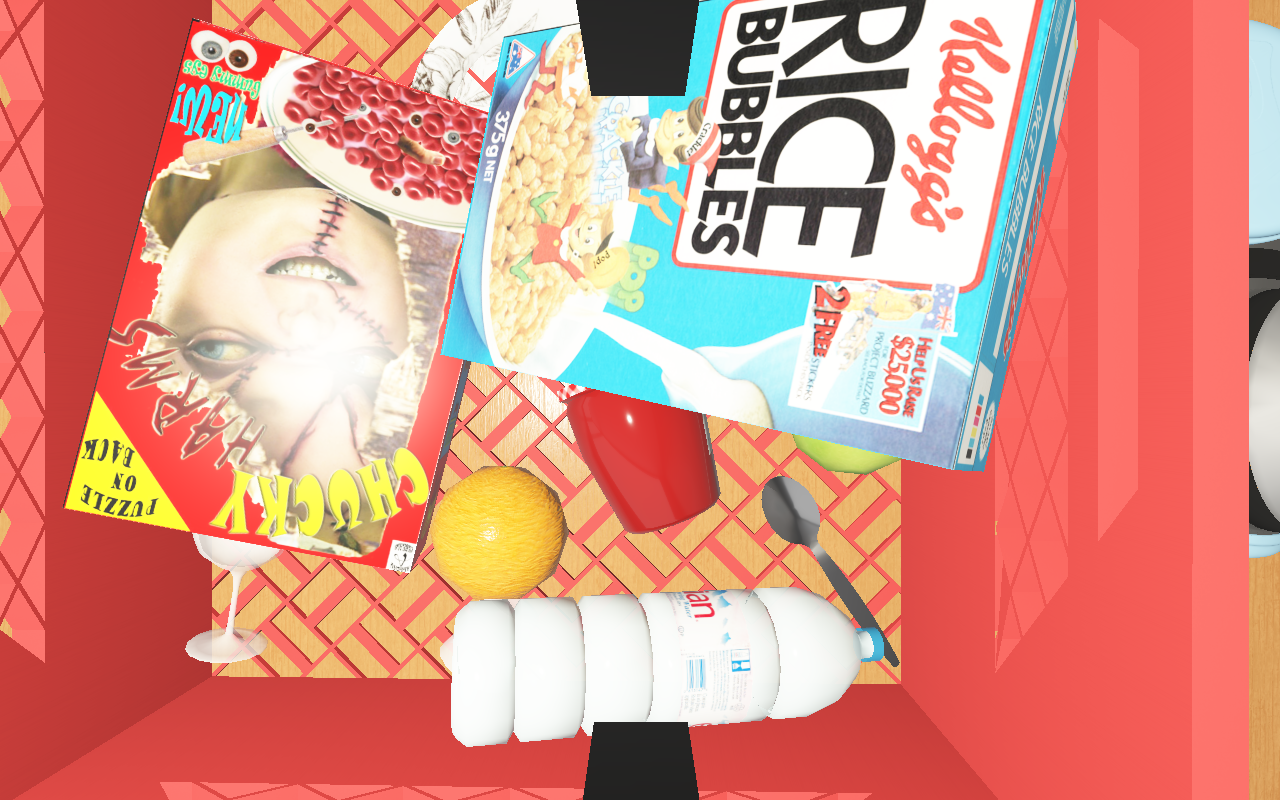
Objects in the scene:
carafe
water bottle
apple
apple
orange
plate
glass
wineglass
honey jar
cereal box
biscuit box